Question: I have been strugling trying to achieve something like this:
<URL>
This is exactly what I need. Do you know how to make line and fill colors different?
Thanks
This is how I have my script:
'''
<script type="text/javascript">
$('#btnResetHeartRateZoom').show();
var data = [@string.Join(",", Model.Activity.Laps.SelectMany(t => t.TrackPoints).Select(h => h.HeartRate))];
var HeartRatePlot = $.jqplot('HeartInformation', [data],
{
seriesColors: ['#85802b'],
title: "@Resources.HeartRate",
axesDefaults: { labelRenderer: $.jqplot.CanvasAxisLabelRenderer }, //Render de los textos.
series: [{ showMarker: false, fill: true, color: '#FCB1B8' }], //Para no mostrar markers.
axes:
{
xaxis: { autoscale: true, label: "@Resources.Distance", pad: 0 },
yaxis: { autoscale: true, label: "@Resources.HeartRate [bpm]" },
},
highlighter: { show: true, sizeAdjust: 7.5 },
cursor: { show: true, zoom: true }
});
$('#btnResetHeartRateZoom').click(function () { HeartRatePlot.resetZoom(); });
</script>
'''
This is my result:

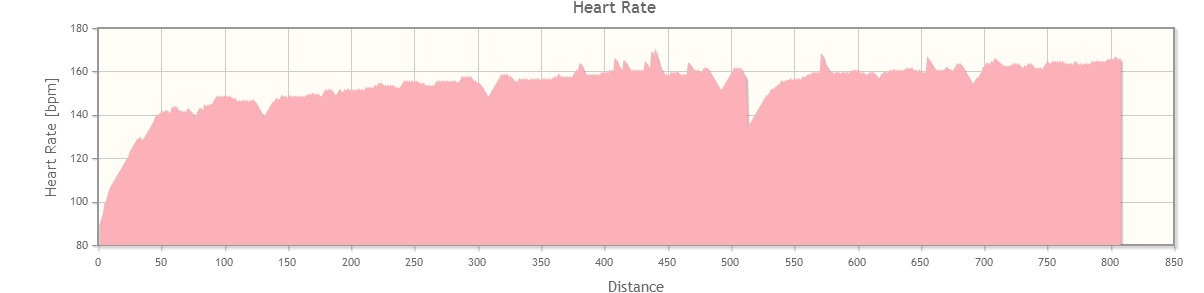
Answer: For an individual <URL> to draw both the fill and line:
> If true will stroke the line (with color this.color) as well as fill under it. Applies only when fill is true.
With <URL> specifying a 2nd color:
> CSS color spec to use for fill under line. Defaults to line color.
Example: <URL>
'''
series: [
{ ..., fill: true, fillAndStroke: true, color: '#FCB1B8', fillColor: '#ccc' }
]
'''